Question: Before get Apple developer account, I use Xcode do the no certificate real iPhone test. After get developer account I go to create certificates and APP ID, but APP ID create failure, said bundle id error. I'm sure the bundle id I write is right. Anybody have the same problem?Anyone can tell me how to solve the problem?Thanks a lot

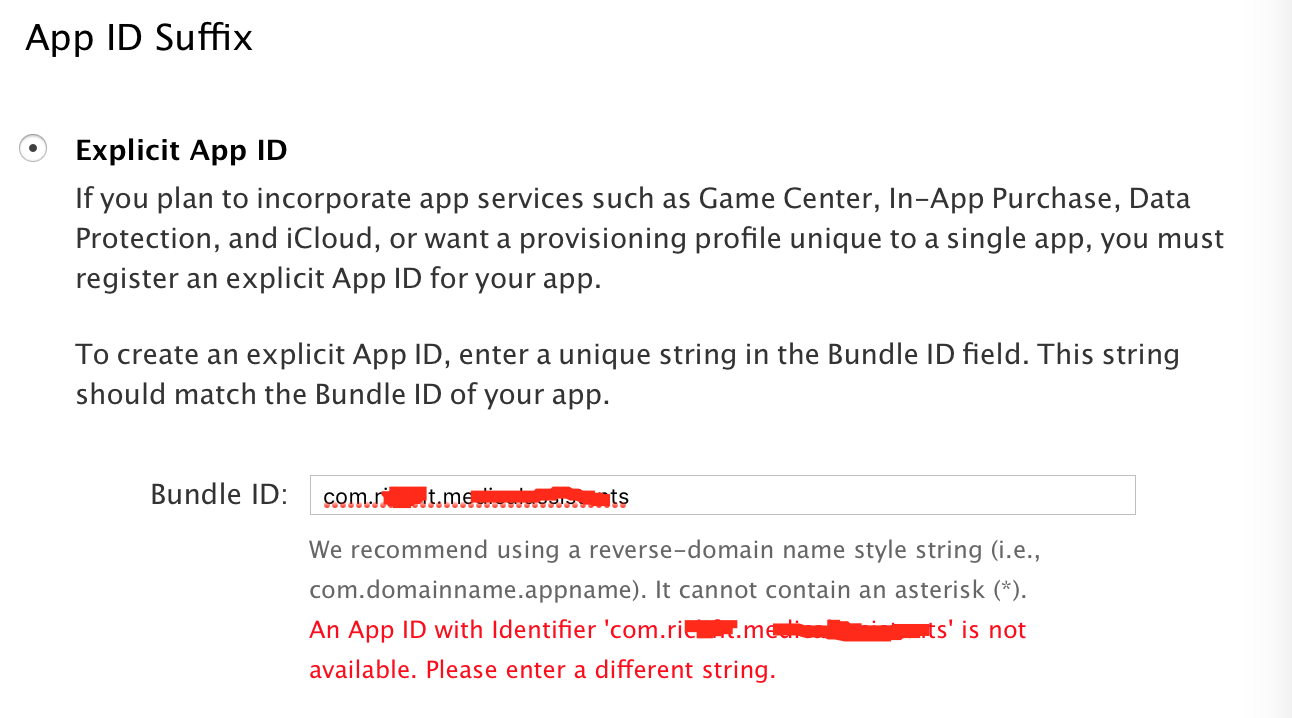
Answer: hai which mean the apple id already used as bundle identifier for others app or you might be used . Please check it out. i too faced this already... Try with different bundle identifier